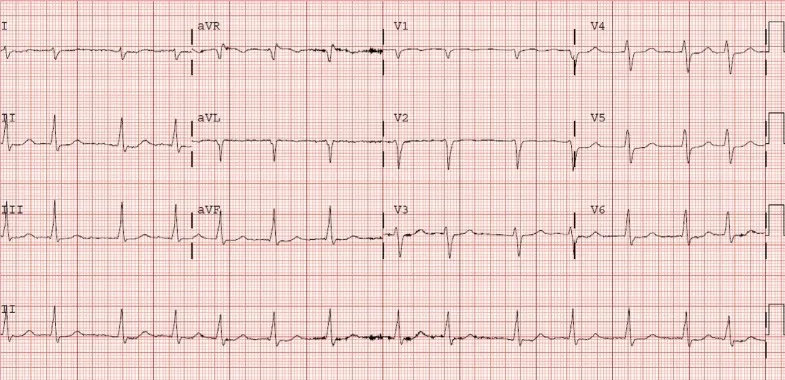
Electrocardiogram displaying an absence of P-waves and irregular R-R intervals indicating the presence of AF.
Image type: electrography (ekg)